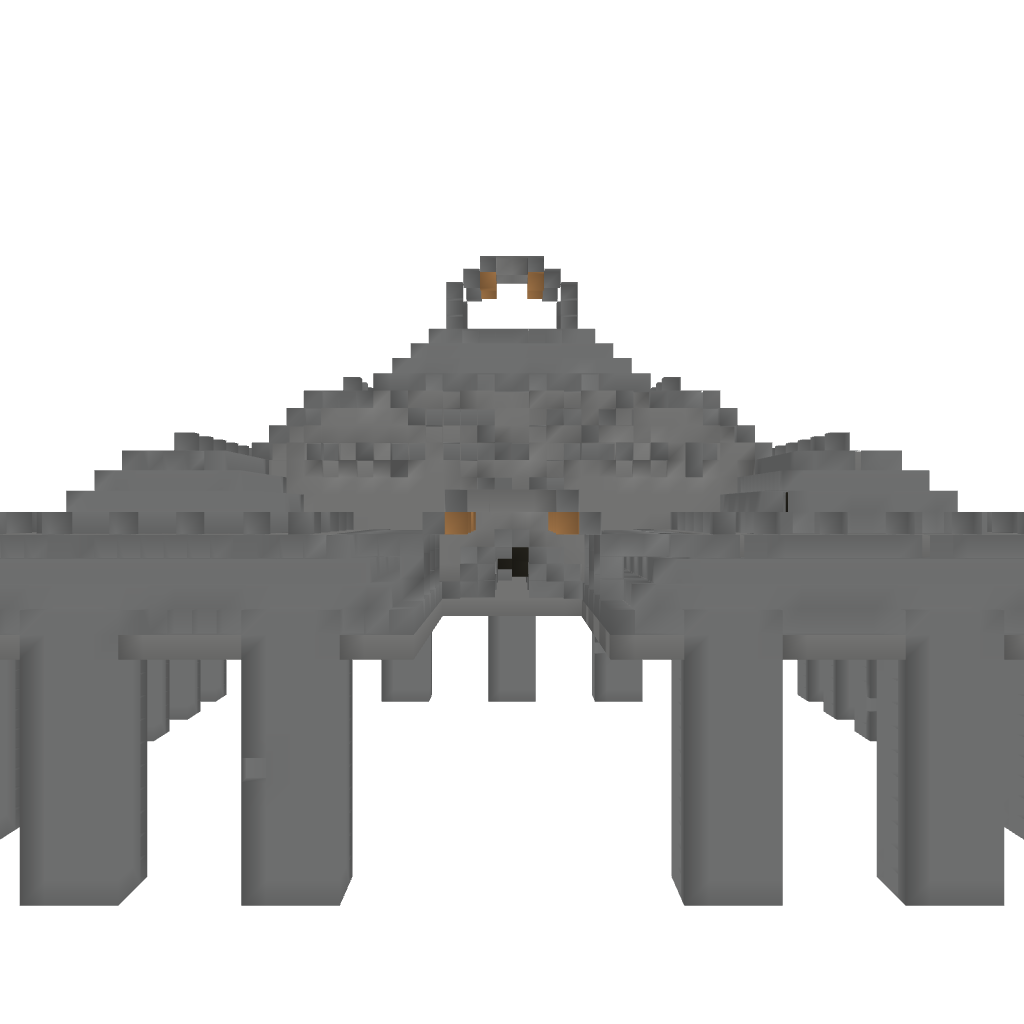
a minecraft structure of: Sea Temple: Stone